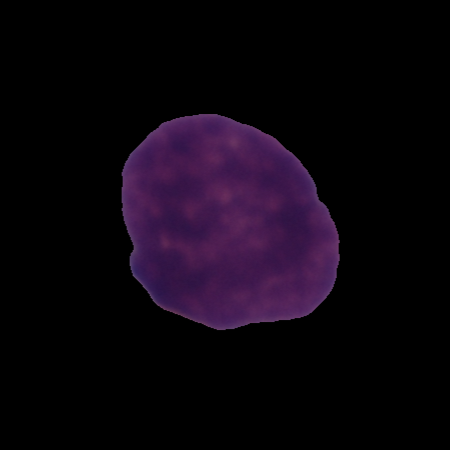
Label: cancer